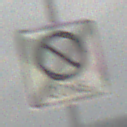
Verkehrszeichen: EndeEingeschraenktesHalteverbotZone
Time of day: MorningAfternoon
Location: Outdoor (Nature)
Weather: Overcast
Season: Winter
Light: Natural